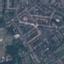
Land use / land cover: Residential